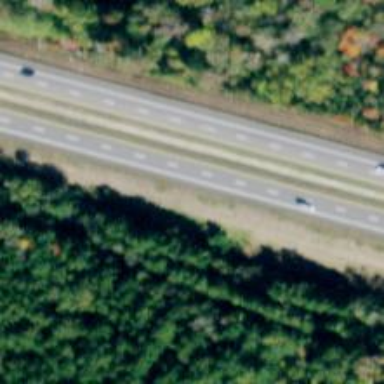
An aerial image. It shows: Asphalt dual carriageway at the trunk highway level.